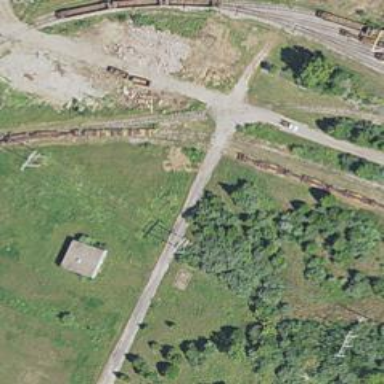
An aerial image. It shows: Railway level crossing.